Question: I've a bootstrap website but when i want that the panels are close together like on my screenshot.
As you can see the blue panel is far away from the panel above.
I want that the panel is like the green one but... i don't get it.
Tried to use all the cols in one row but it does not work.

Here is my source code:
'''
<div class="container">
<div class="row">
<div class="col-md-3 col-sm-4">
<div class="panel panel-main">
<div class="panel-heading">
<h3 class="panel-title">CSS Frameworks</h3>
</div>
<div class="panel-body">
<ul class="list-unstyled">
<li><a href="">Bootstrap</a></li>
<li><a href="">Foundation</a></li>
<li><a href="">Skeleton</a></li>
</ul>
</div>
</div>
</div>
<div class="col-md-3 col-sm-4">
<div class="panel panel-main">
<div class="panel-heading">
<h3 class="panel-title">Hulp bij programmeren</h3>
</div>
<div class="panel-body">
<ul class="list-unstyled">
<li><a href="">Stackoverflow</a></li>
<li><a href="">W3Schools</a></li>
<li><a href="http://www.phptuts.nl">PHPTuts.nl</a></li>
<li><a href="">Codeschool</a></li>
<li><a href="">Lynda</a></li>
<li><a href="">Treehouse</a></li>
<li><a href="https://css-tricks.com/">CSS-Tricks</a></li>
</ul>
</div>
</div>
</div>
<div class="col-md-3 col-sm-4">
<div class="panel panel-main">
<div class="panel-heading">
<h3 class="panel-title">Generators</h3>
</div>
<div class="panel-body">
<ul class="list-unstyled">
<li><a href="https://coveloping.com/tools/border-radius-generator">Border radius generator</a></li>
<li><a href="https://coveloping.com/tools/css-animation-generator">CSS Animation generator</a></li>
<li><a href="https://coveloping.com/tools/css-box-shadow-generator">CSS Box shadow generator</a></li>
<li><a href="https://coveloping.com/tools/css-button-generator">CSS button generator</a></li>
<li><a href="https://coveloping.com/tools/css-filter-generator">CSS filter generator</a></li>
<li><a href="https://coveloping.com/tools/text-shadow-generator">CSS text shadow generator</a></li>
<li><a href="https://coveloping.com/tools/css-shapes-generator">CSS shapes generator</a></li>
<li><a href="https://coveloping.com/tools/google-maps-generator">Google maps generator</a></li>
<li><a href="https://coveloping.com/tools/hash-generator">Hash generator</a></li>
<li><a href="https://coveloping.com/tools/html5-responsive-form-generator">HTML5 responsive form generator</a></li>
<li><a href="https://coveloping.com/tools/meta-tag-generator">Meta tag generator</a></li>
<li><a href="https://coveloping.com/tools/pricing-tables">Pricing table generator</a></li>
<li><a href="https://coveloping.com/tools/qr-code-generator">QR Code generator</a></li>
</ul>
</div>
</div>
</div>
<div class="col-md-3 col-sm-4">
<div class="panel panel-main">
<div class="panel-heading">
<h3 class="panel-title">Webdesign</h3>
</div>
<div class="panel-body">
<ul class="list-unstyled">
<li><a href="http://flatuicolors.com/">Flat UI Colors</a></li>
<li><a href="https://coveloping.com/tools/colour-shades-generator">Color shades generator</a></li>
<li><a href="http://www.freeimages.com/">Freeimages</a></li>
<li><a href="http://dribbble.com/">Dribbble</a></li>
<li><a href="https://www.behance.net/">Behance</a></li>
<li><a href="http://line25.com/">Line25</a></li>
<li><a href="https://css-tricks.com/">CSS-Tricks</a></li>
</ul>
</div>
</div>
</div>
<div class="col-md-3 col-sm-4">
<div class="panel panel-main">
<div class="panel-heading">
<h3 class="panel-title">Bootstrap</h3>
</div>
<div class="panel-body">
<ul class="list-unstyled">
<li><a href="http://getbootstrap.com/getting-started/" target="blank">Download bootstrap</a></li>
<li><a href="http://getbootstrap.com/customize/" target="blank">Customize and download</a></li>
<li><a href="http://getbootstrap.com/css/" target="blank">CSS</a></li>
<li><a href="http://getbootstrap.com/components/" target="blank">Components</a></li>
<li><a href="http://getbootstrap.com/javascript/" target="blank">JavaScript</a></li>
<li><a href="http://www.w3schools.com/bootstrap/" target="blank">Bootstrap W3schools</a></li>
</ul>
</div>
</div>
</div>
<div class="col-md-3 col-sm-4">
<div class="panel panel-main">
<div class="panel-heading">
<h3 class="panel-title">Bootstrap</h3>
</div>
<div class="panel-body">
<ul class="list-unstyled">
<li><a href="http://getbootstrap.com/getting-started/" target="blank">Download bootstrap</a></li>
<li><a href="http://getbootstrap.com/customize/" target="blank">Customize and download</a></li>
<li><a href="http://getbootstrap.com/css/" target="blank">CSS</a></li>
<li><a href="http://getbootstrap.com/components/" target="blank">Components</a></li>
<li><a href="http://getbootstrap.com/javascript/" target="blank">JavaScript</a></li>
<li><a href="http://www.w3schools.com/bootstrap/" target="blank">Bootstrap W3schools</a></li>
</ul>
</div>
</div>
</div>
</div>
'''
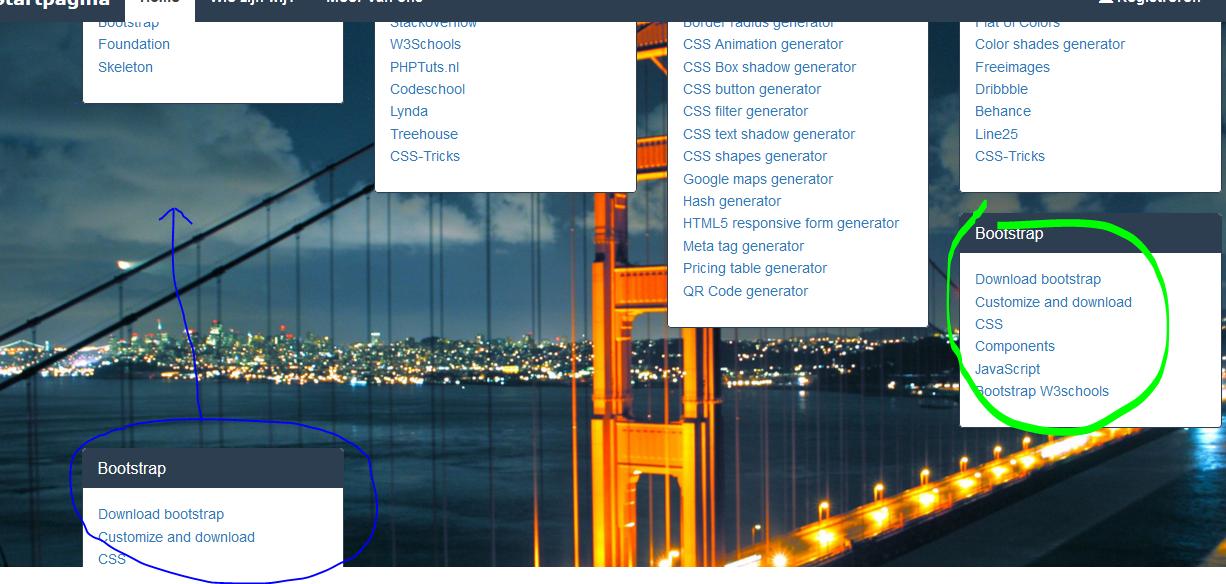
Answer: Just put the last panel block into the first '.col-md-3.col-sm-4':
'''
<div class="col-md-3 col-sm-4">
<div class="panel panel-main">
<div class="panel-heading">
<h3 class="panel-title">CSS Frameworks</h3>
</div>
<div class="panel-body">
<ul class="list-unstyled">
<li>
<a href="">Bootstrap</a>
</li>
<!-- ... -->
</ul>
</div>
</div>
<div class="panel panel-main">
<div class="panel-heading">
<h3 class="panel-title">Bootstrap</h3>
</div>
<div class="panel-body">
<ul class="list-unstyled">
<li>
<a href="http://getbootstrap.com/getting-started/" target="blank">Download bootstrap</a>
</li>
<!-- ... -->
</ul>
</div>
</div>
</div>
'''
<URL>